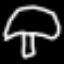
Label: mushroom